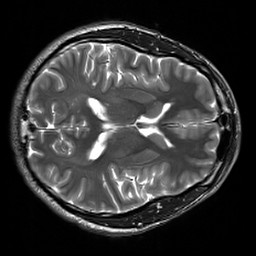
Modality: T2w
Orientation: axial
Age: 32
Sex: male
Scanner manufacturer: siemens
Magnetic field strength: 3 T
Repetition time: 7 s
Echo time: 0.09 s